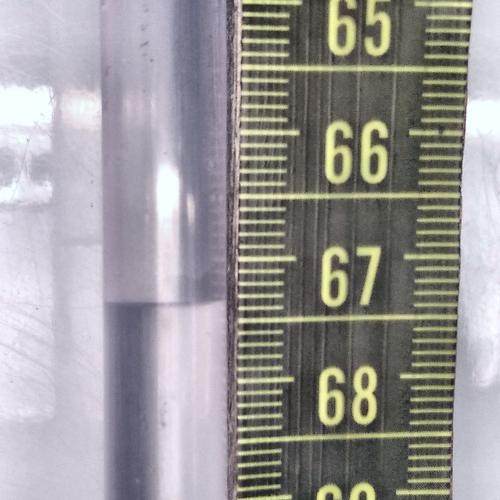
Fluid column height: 67.3 cm